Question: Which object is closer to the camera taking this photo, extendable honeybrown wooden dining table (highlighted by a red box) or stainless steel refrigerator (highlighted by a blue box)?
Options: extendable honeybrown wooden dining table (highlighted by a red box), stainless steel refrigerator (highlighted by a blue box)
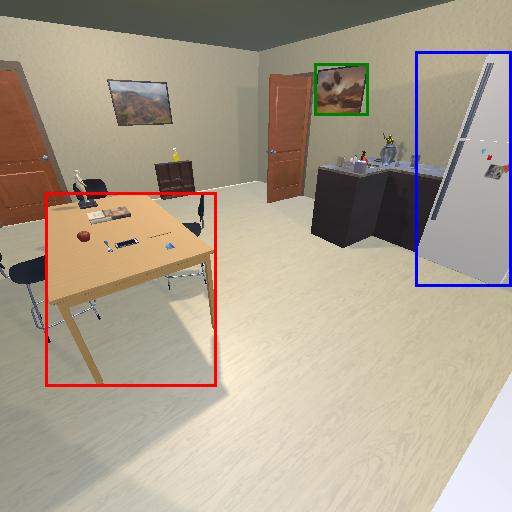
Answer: extendable honeybrown wooden dining table (highlighted by a red box)